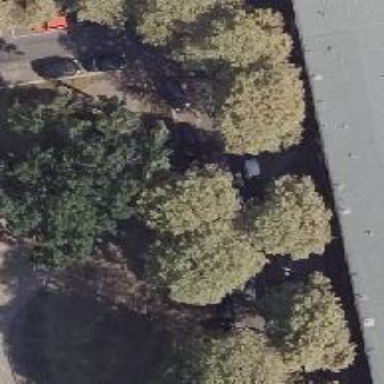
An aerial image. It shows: Deciduous broadleaved tree in park.